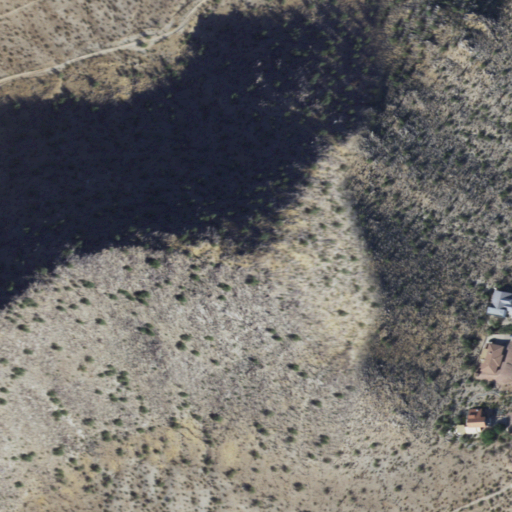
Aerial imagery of mountain in Arizona named Black Butte containing shrub and open development